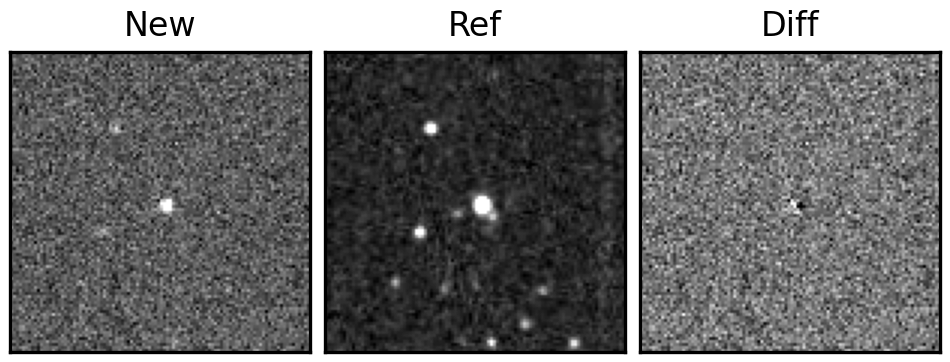
Label: bogus